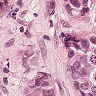
Metastatic tissue present: yes